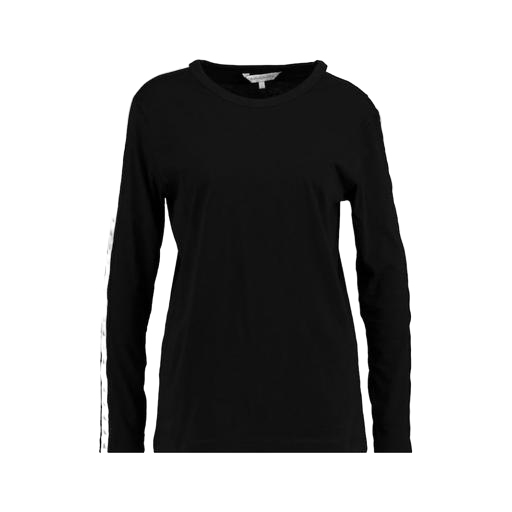
black women's long sleeve t-shirt, black white long sleeve t-shirt, long sleeve black t shirt, white background